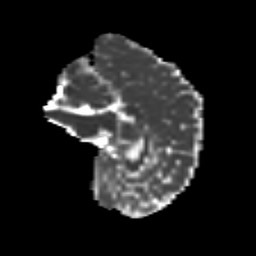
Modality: MD
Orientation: sagittal
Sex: male
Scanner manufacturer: siemens
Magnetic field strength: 3 T
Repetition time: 5 s
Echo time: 0.071 s